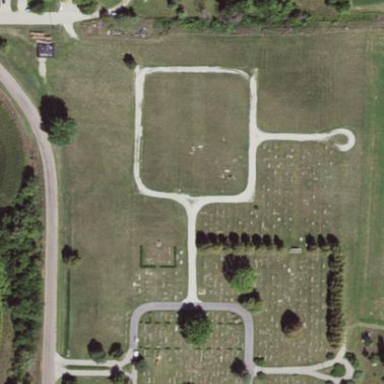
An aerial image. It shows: Cemetery.